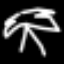
Label: palm tree